Question: I installed Android Studio 0.8.14 and was immediately aware to the face that it doesn't show me suggestions, instead it only pops - "Cannot resolve symbol X".

I'm using it on OS X.
I already tried to google it and found the following solutions:
1) Check that the "File->Power Save Mode" isn't selected.
2) In "Preferences" - that the "Android" intentions are selected.
3) Reinstalling it, after deleting all the cookies and local library files.
None of them solved it for me :/
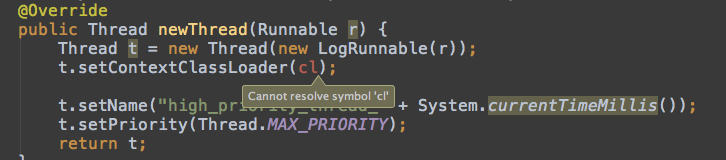
Answer: Luckily this question is not relevant anymore since google has released Android Studio 2 on Frbruary 2016. I recommend using that version since it's much more stable and works faster then the 1.x.x versions.